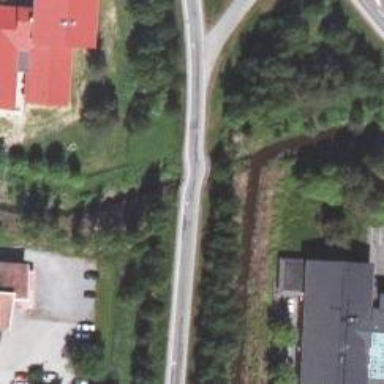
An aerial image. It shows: Trunk link highway passing over bridge.